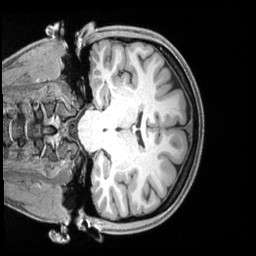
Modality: T1w
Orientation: coronal
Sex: female
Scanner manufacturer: siemens
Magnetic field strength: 3 T
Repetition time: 2.4 s
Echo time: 0.00225 s